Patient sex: M
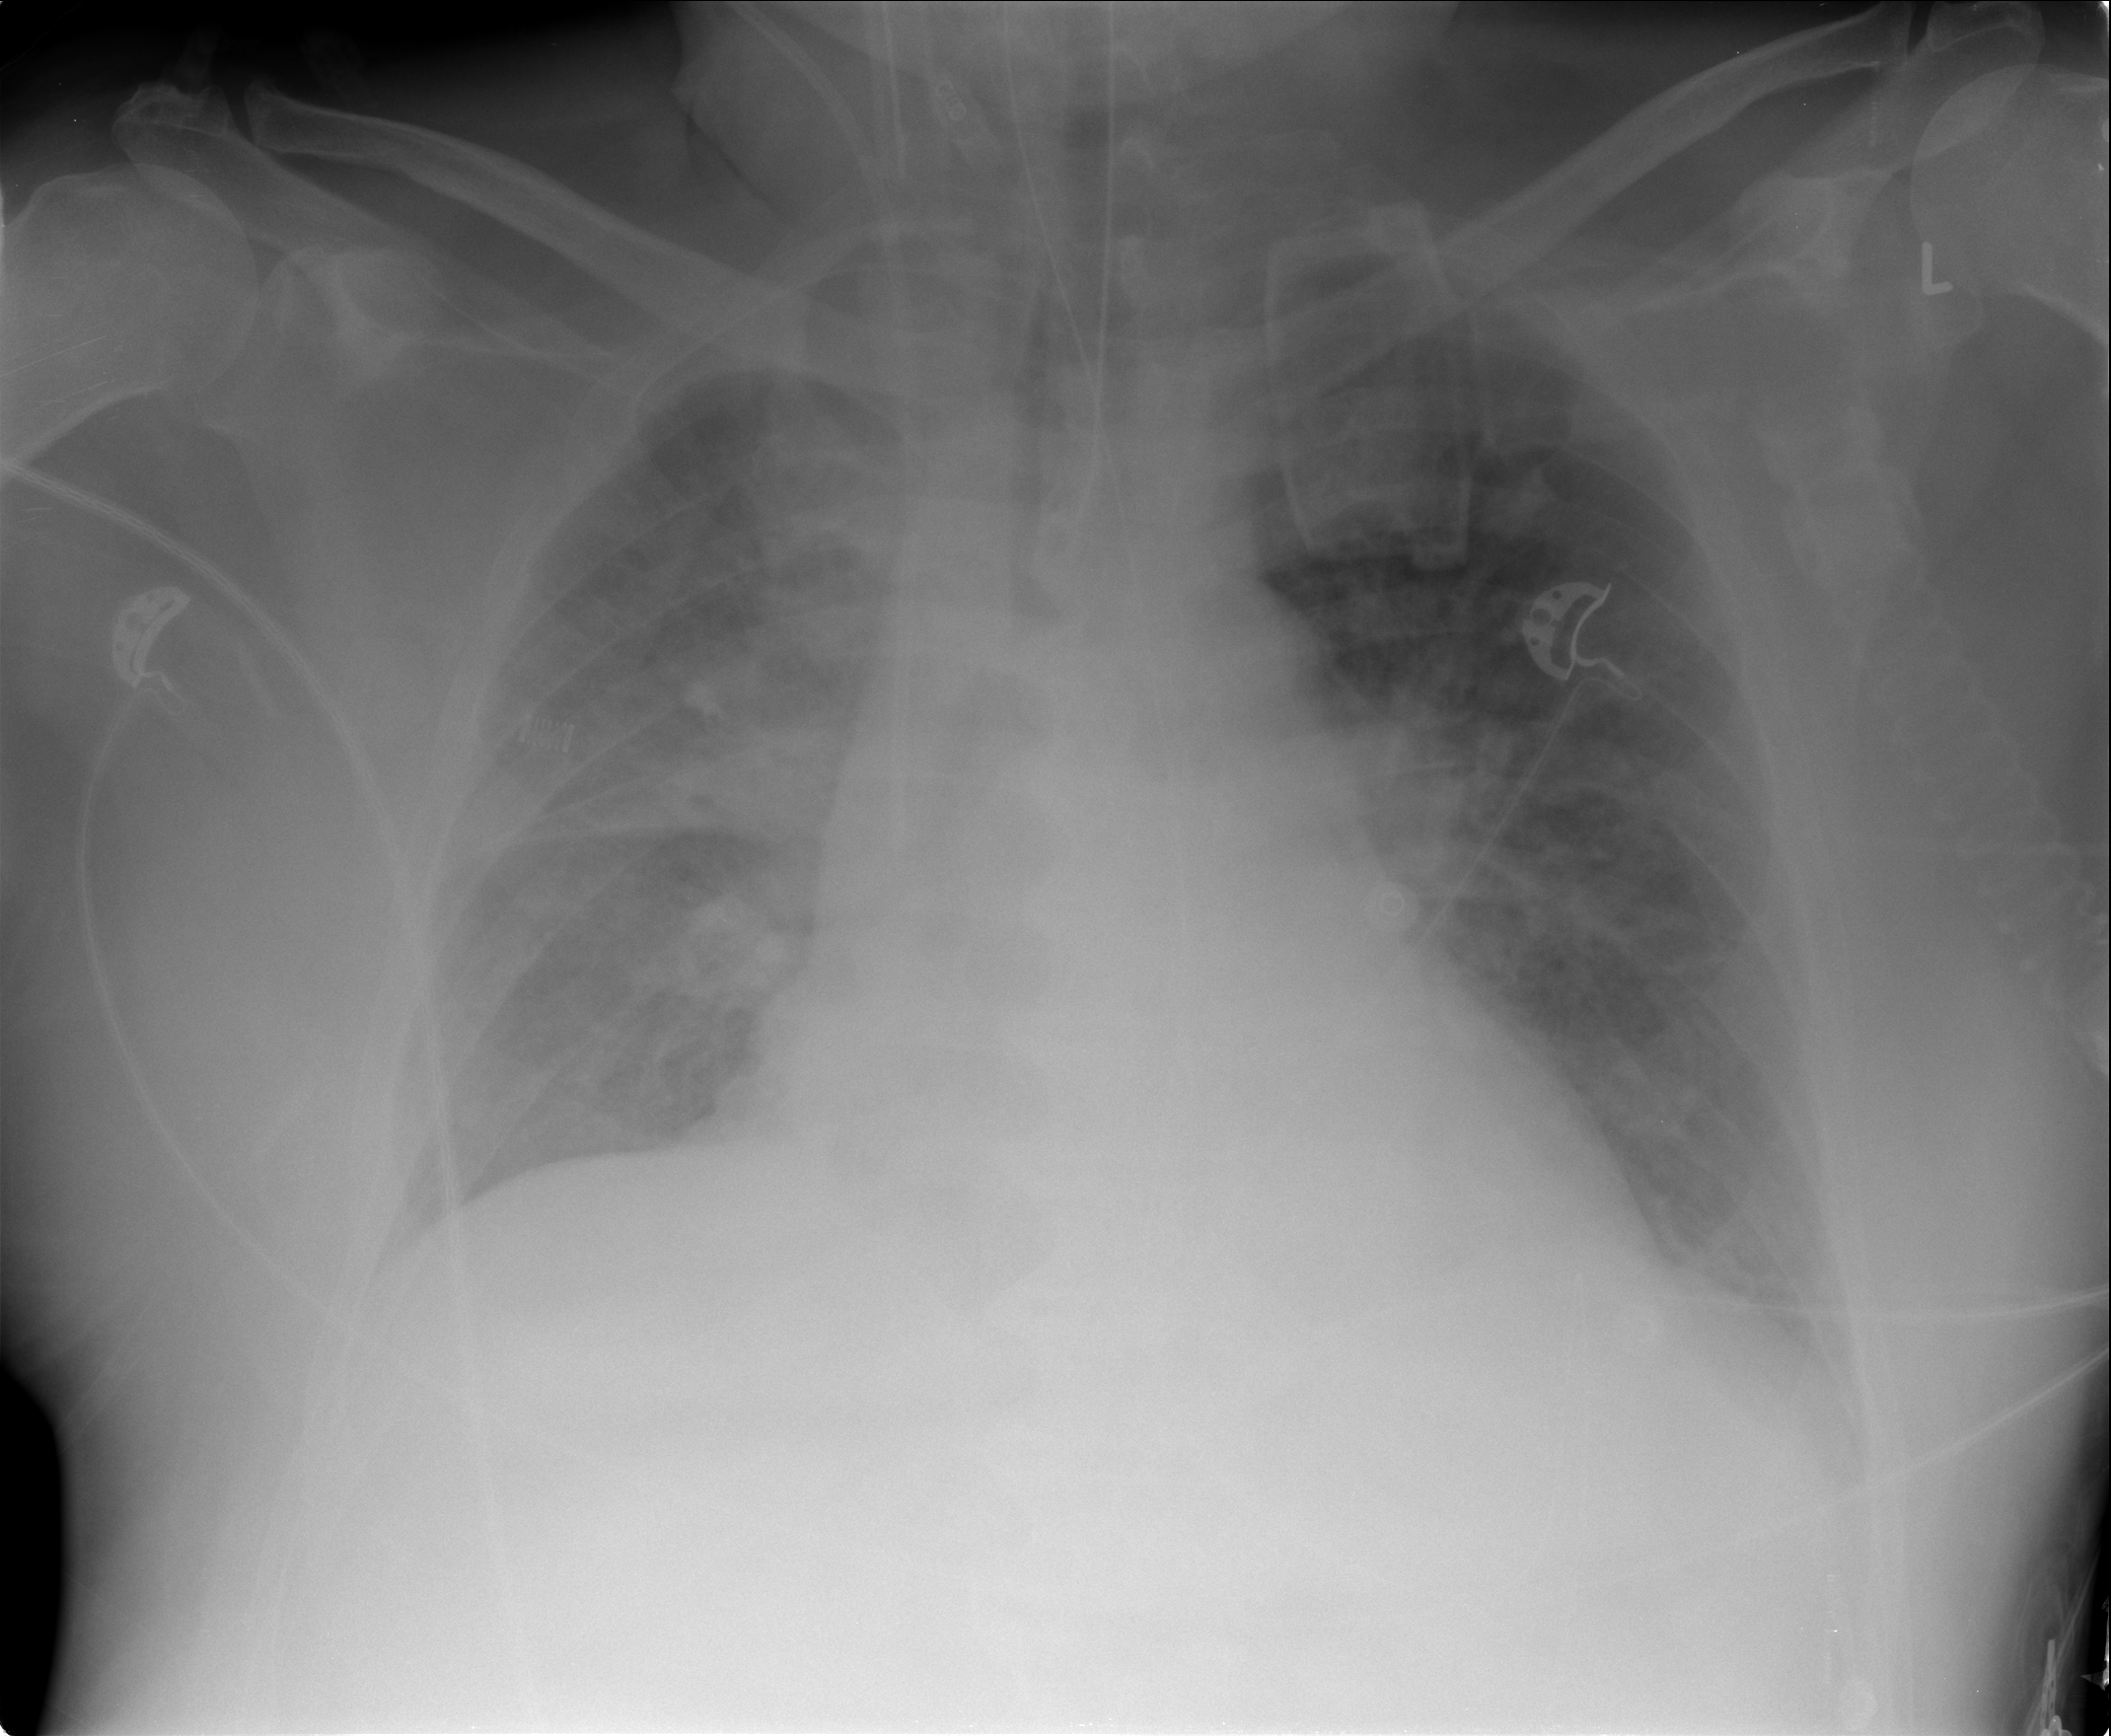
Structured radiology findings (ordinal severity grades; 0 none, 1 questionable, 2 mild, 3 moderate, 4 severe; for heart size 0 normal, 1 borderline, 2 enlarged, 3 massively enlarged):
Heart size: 2
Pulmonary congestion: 0
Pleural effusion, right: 1
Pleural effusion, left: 2
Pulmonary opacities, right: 3
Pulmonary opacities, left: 0
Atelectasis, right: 0
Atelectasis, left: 0